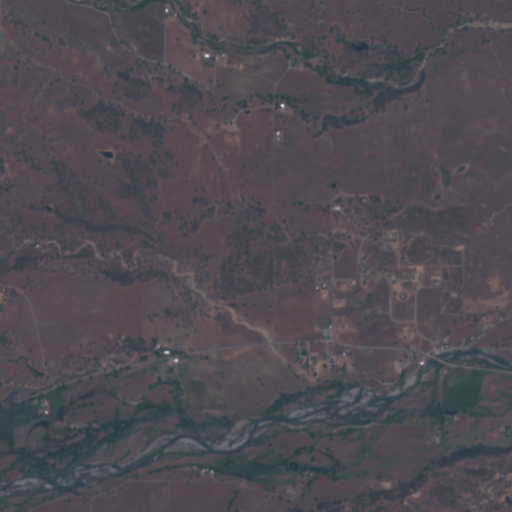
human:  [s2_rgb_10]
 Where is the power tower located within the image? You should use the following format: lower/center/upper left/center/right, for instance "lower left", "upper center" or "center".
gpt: There is no power tower in the image.